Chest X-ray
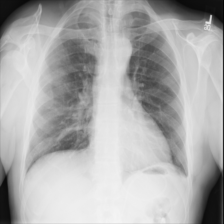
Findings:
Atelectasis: positive
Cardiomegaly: negative
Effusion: negative
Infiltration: negative
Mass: negative
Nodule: negative
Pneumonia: negative
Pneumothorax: negative
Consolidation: negative
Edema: negative
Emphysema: negative
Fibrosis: negative
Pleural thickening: negative
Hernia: negative